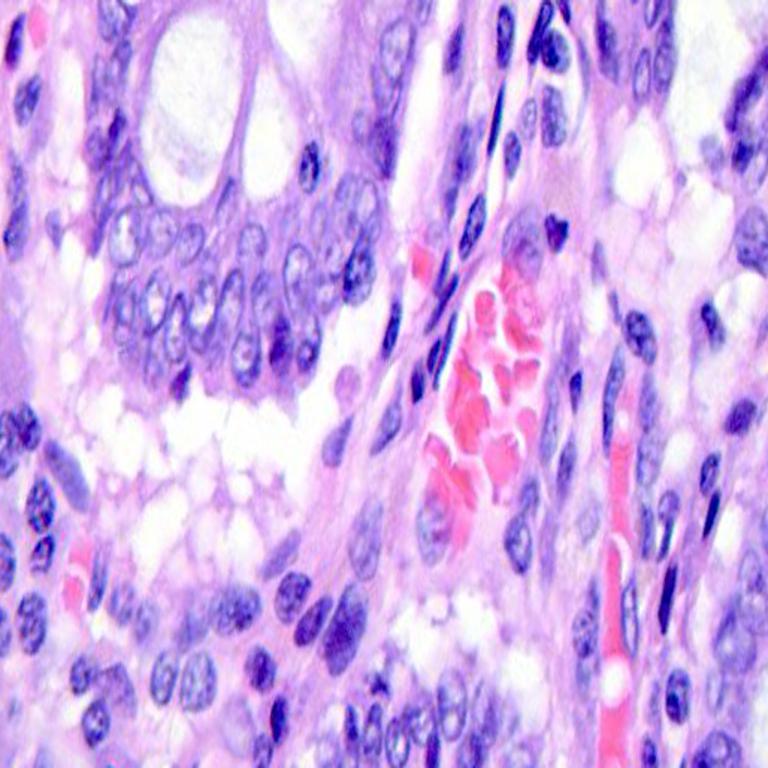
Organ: colon
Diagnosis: benign